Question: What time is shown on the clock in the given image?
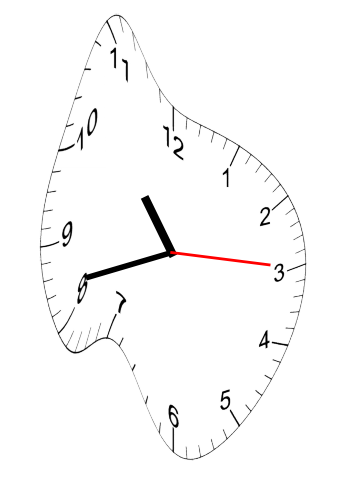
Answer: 10:42:15